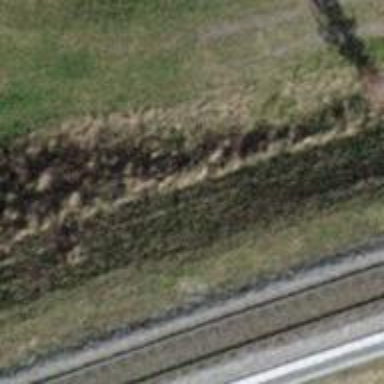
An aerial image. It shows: Hedge acting as barrier.